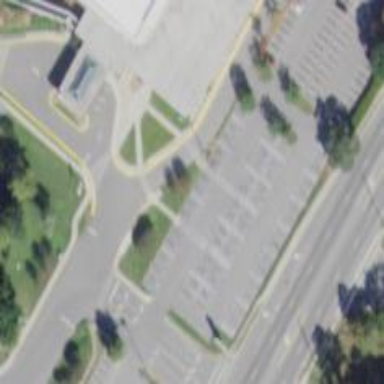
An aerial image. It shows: Parking space is available.